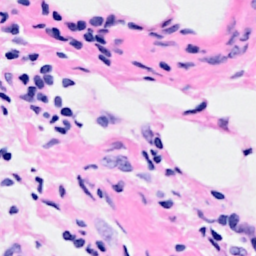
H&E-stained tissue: Breast